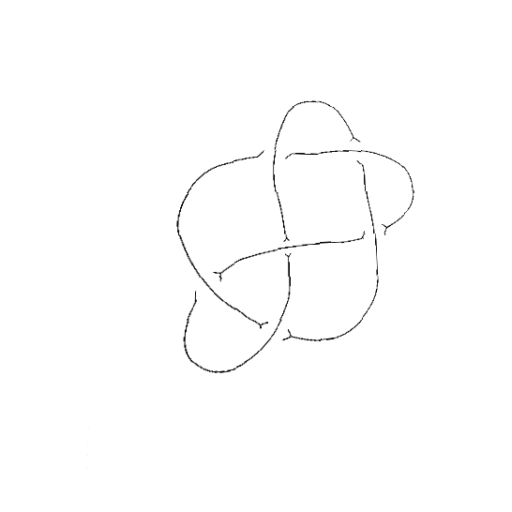
Crossing number: 6